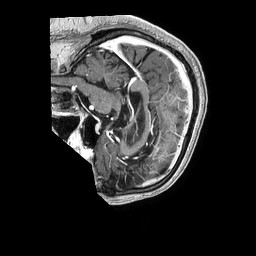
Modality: T1w
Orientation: sagittal
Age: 66
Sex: male
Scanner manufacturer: philips
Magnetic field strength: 1.5 T
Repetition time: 0.007626 s
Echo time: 0.003481 s